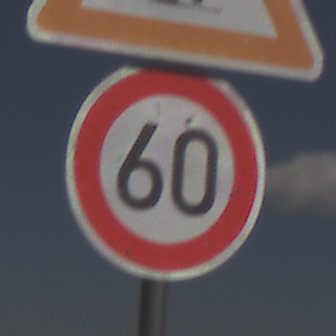
Verkehrszeichen: Geschwindigkeit60
Zusatzzeichen oben: UnzureichendesLichtraumprofil
Umgebung: Outdoor, Nature
Tageszeit: Midday
Wetter: Clear
Licht: Natural
Jahreszeit: NotSpecified
Kontrast: HighContrast